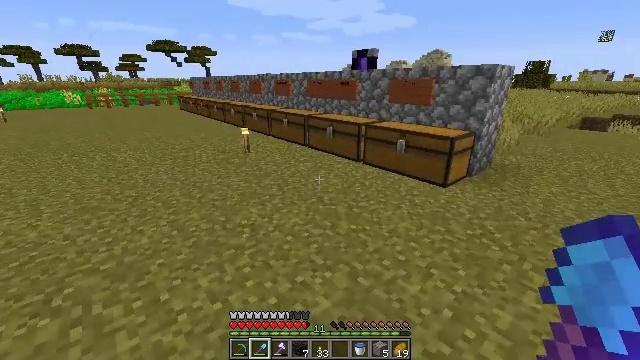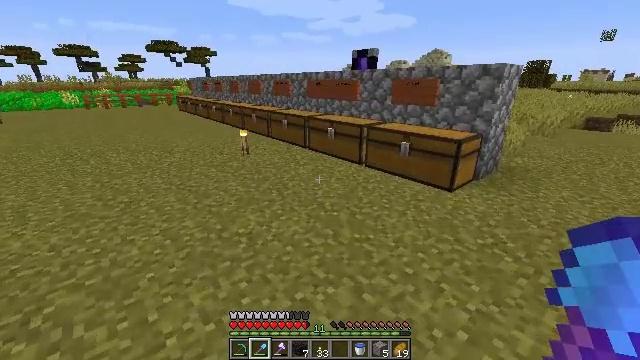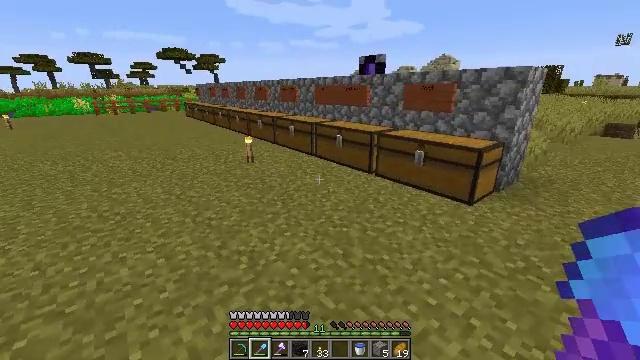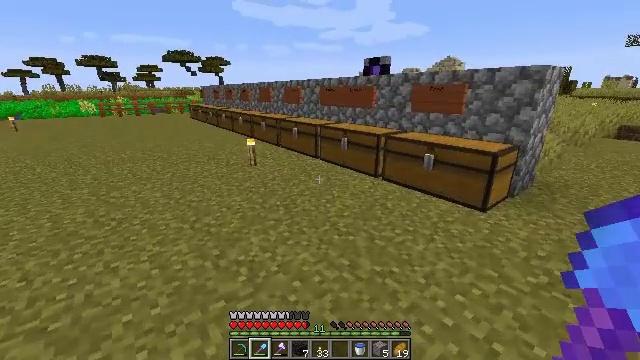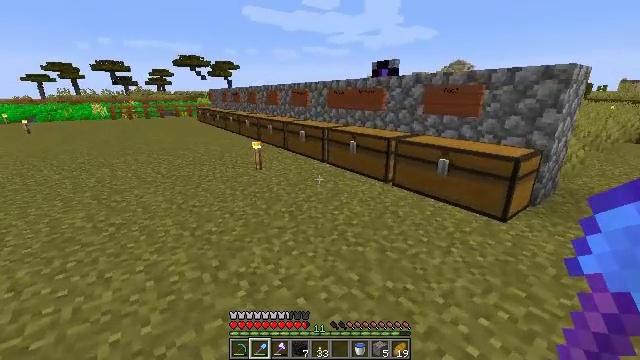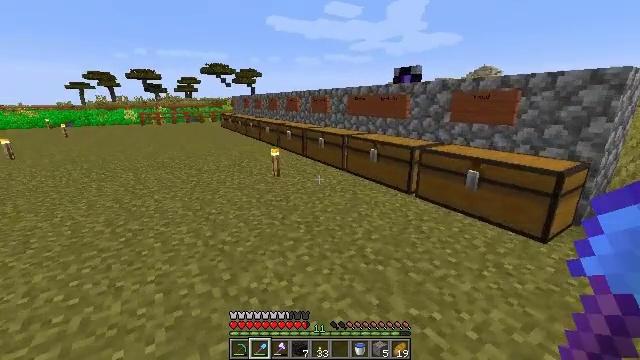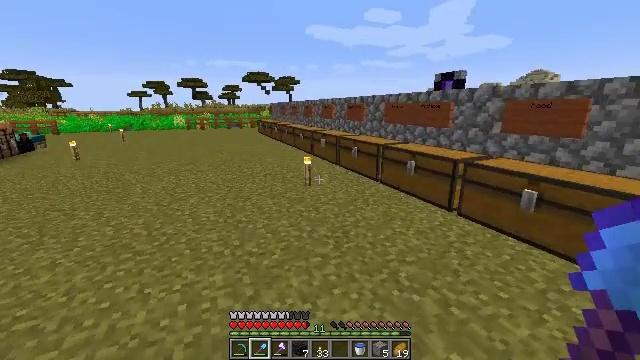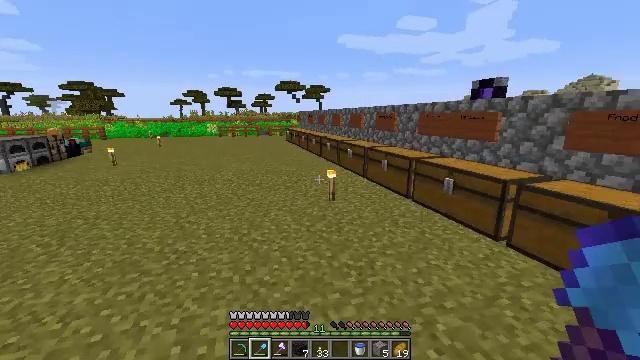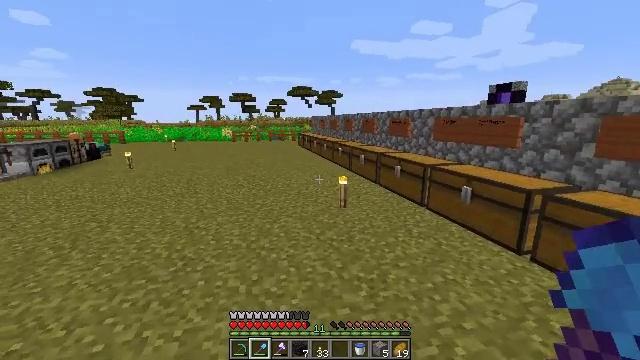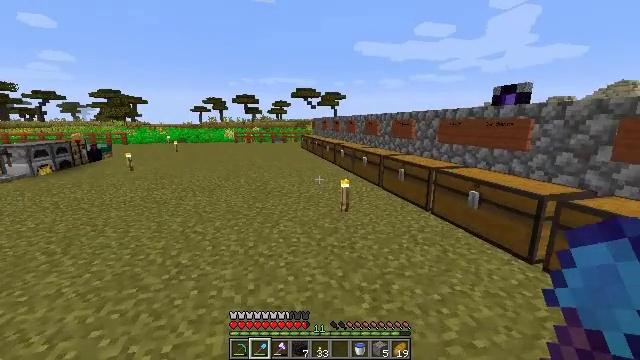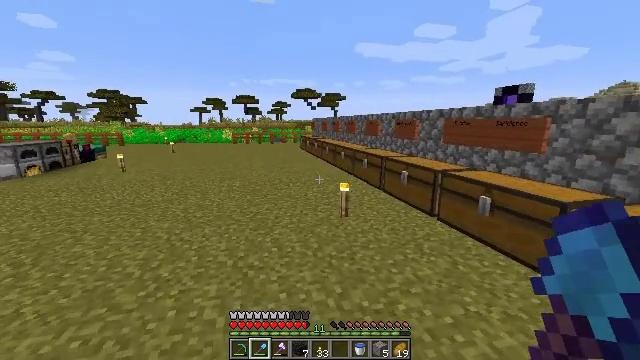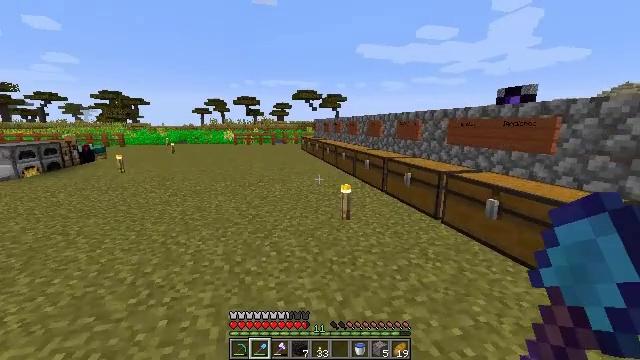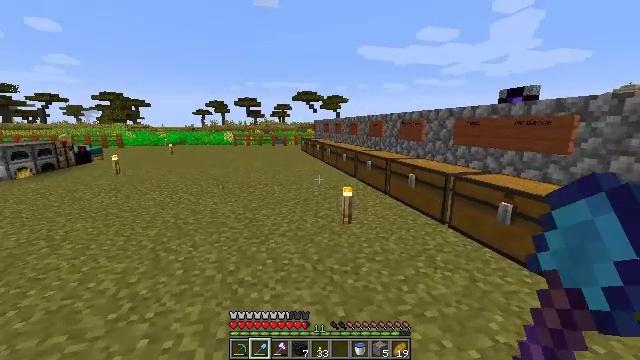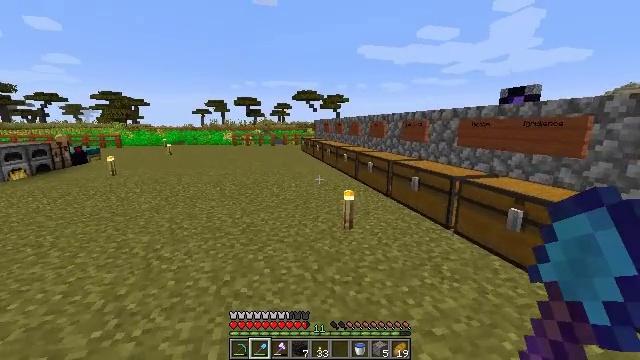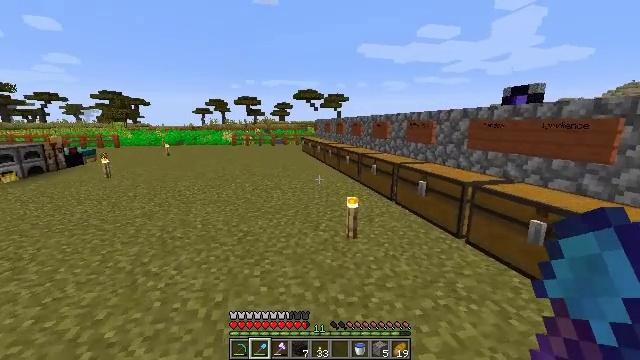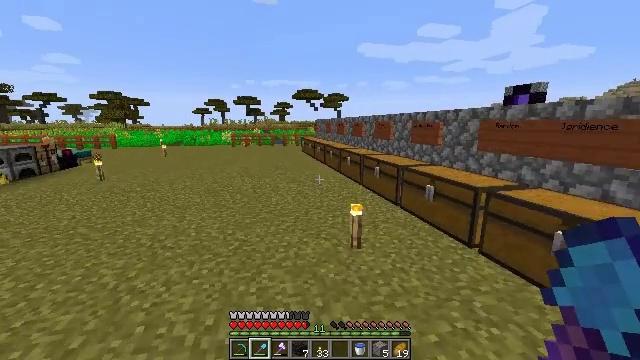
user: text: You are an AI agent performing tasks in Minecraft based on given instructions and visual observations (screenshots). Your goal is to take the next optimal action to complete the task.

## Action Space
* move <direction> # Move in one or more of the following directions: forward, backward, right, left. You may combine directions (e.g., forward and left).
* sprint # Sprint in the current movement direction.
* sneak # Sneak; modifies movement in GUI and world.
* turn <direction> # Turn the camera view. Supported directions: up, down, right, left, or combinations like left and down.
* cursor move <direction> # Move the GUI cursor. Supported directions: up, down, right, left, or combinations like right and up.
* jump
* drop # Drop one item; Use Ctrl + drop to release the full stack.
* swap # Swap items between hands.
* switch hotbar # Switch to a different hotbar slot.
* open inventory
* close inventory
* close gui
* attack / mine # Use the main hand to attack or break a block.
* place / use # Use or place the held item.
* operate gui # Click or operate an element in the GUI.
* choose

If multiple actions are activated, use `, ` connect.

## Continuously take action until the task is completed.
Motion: motion action
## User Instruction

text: Refine ancient debris to craft netherite scrap.
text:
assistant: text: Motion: move forward
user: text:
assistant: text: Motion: move forward, turn left and up
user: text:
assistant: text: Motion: move forward
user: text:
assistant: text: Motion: move forward, turn left
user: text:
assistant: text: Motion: move forward, turn left and up
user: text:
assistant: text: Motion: move forward, turn left and up
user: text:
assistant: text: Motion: move forward, turn left and up
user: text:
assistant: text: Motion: move forward, turn left and up
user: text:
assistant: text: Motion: move forward
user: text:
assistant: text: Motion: move forward
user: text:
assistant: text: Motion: move forward
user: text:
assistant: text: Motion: move forward
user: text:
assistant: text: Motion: move forward
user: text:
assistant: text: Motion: move forward
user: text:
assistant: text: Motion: move forward
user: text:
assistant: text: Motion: move forward
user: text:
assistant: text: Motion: move forward
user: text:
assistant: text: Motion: move forward
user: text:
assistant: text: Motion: move forward
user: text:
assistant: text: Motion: move forward
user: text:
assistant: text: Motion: move forward
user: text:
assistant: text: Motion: move forward
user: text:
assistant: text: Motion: move forward
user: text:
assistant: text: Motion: move forward
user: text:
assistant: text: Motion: move forward
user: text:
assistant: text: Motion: move forward
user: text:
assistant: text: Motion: move forward
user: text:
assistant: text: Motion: move forward
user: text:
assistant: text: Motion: move forward
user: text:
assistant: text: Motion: move forward